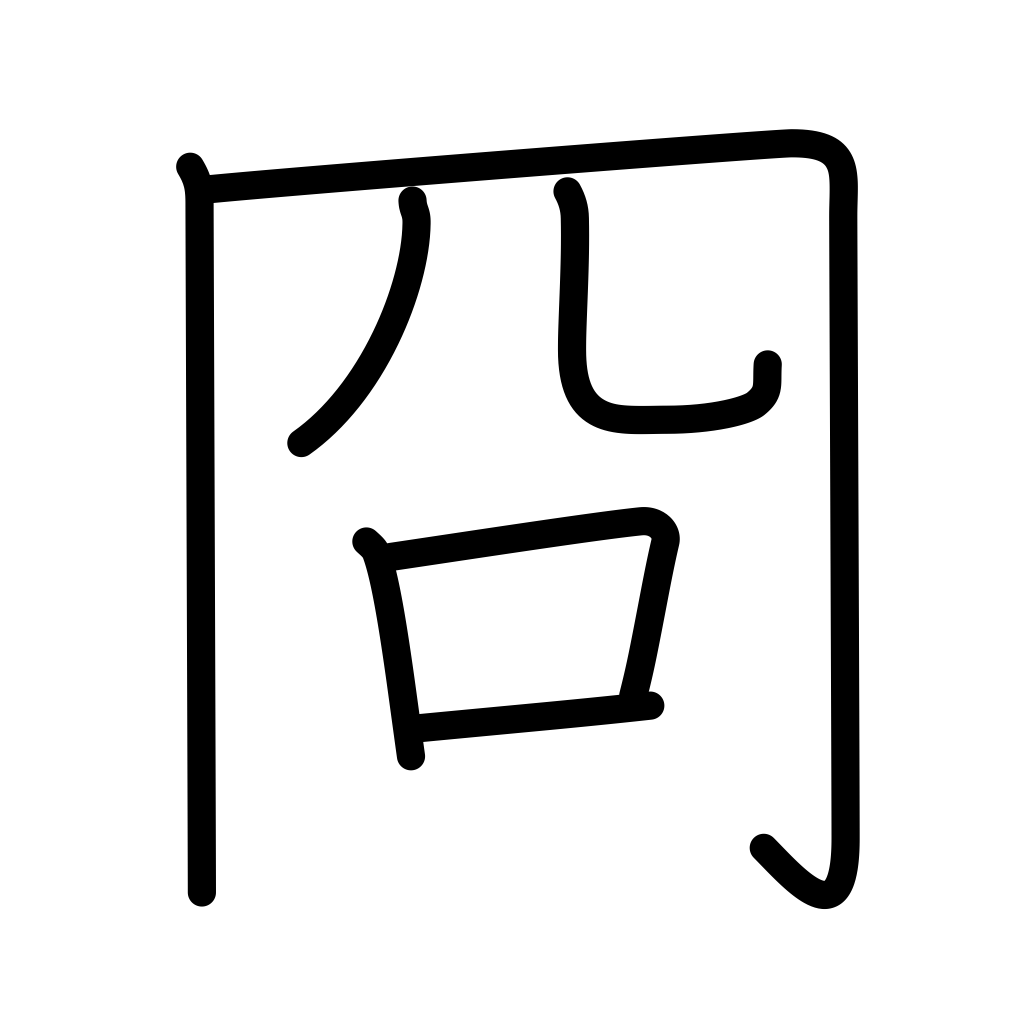
Meaning: light, clear, bright